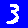
Digit: 3